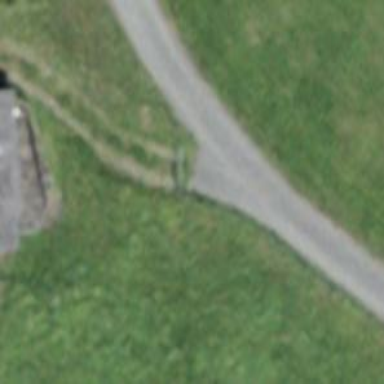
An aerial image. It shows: Unclassified paved road with grade 1 track type.